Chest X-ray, PA view. Patient: 37 years old, sex F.
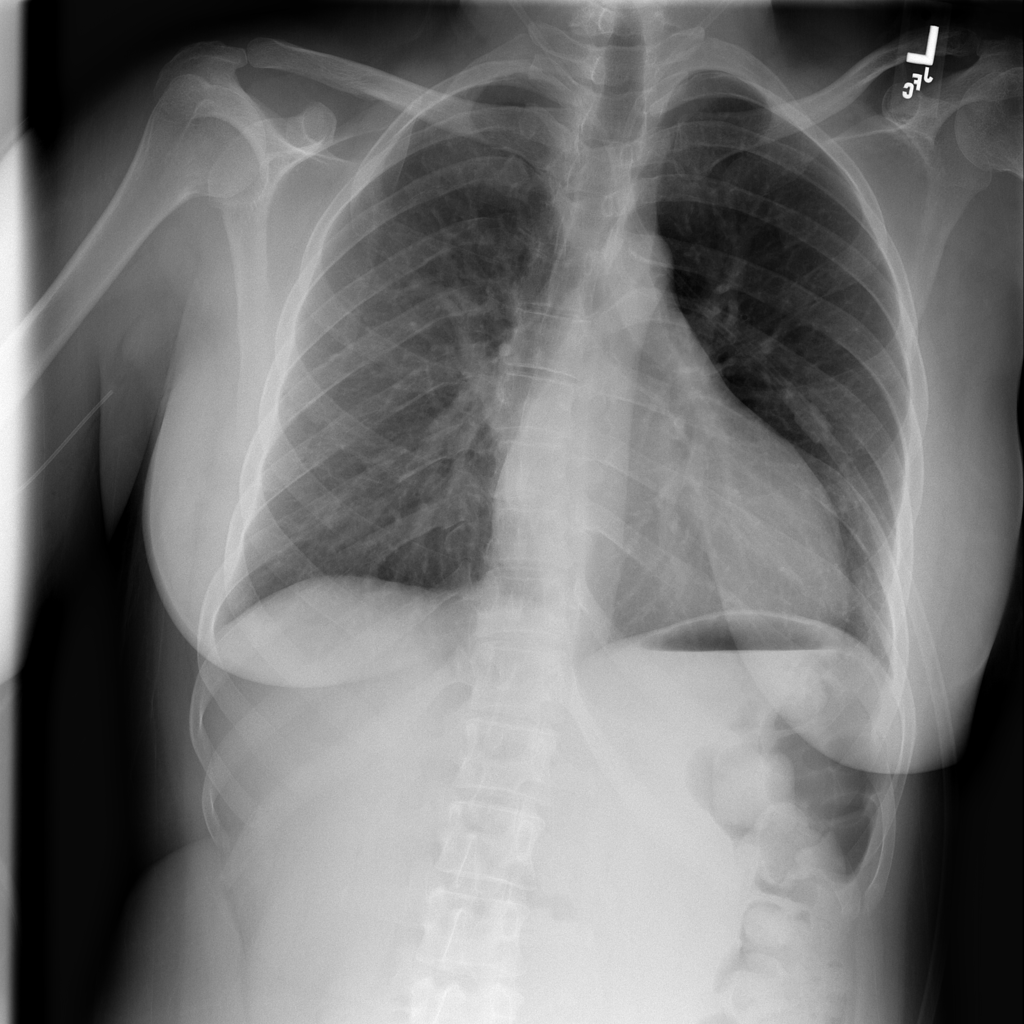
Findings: Cardiomegaly